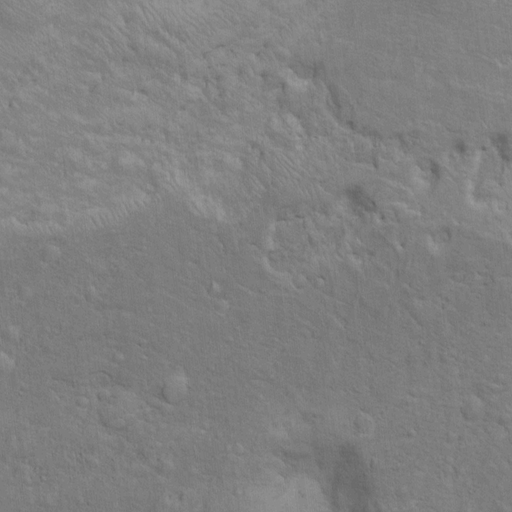
Objects detected: cone